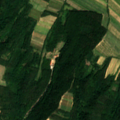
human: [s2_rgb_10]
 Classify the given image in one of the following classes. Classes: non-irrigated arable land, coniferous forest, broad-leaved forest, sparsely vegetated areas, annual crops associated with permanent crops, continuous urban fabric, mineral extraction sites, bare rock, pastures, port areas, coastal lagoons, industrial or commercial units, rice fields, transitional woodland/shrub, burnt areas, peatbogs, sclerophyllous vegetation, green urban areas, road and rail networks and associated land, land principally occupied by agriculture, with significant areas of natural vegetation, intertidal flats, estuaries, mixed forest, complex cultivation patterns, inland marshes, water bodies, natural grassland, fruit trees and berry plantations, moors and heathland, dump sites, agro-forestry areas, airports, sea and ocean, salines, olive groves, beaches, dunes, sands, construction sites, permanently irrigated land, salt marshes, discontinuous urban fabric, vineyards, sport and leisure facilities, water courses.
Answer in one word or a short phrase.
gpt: non-irrigated arable land, complex cultivation patterns, land principally occupied by agriculture, with significant areas of natural vegetation, broad-leaved forest